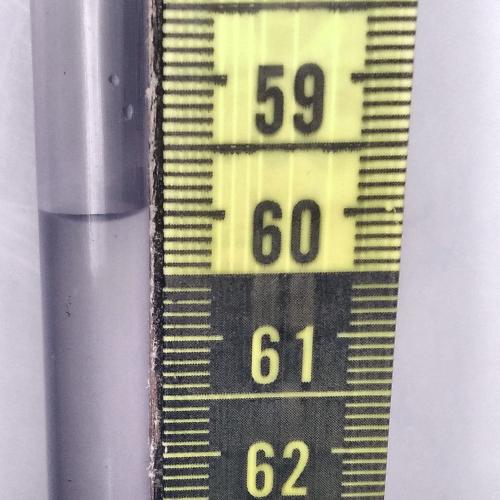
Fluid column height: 60.0 cm